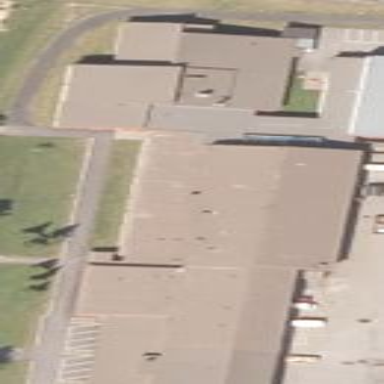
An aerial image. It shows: School building.